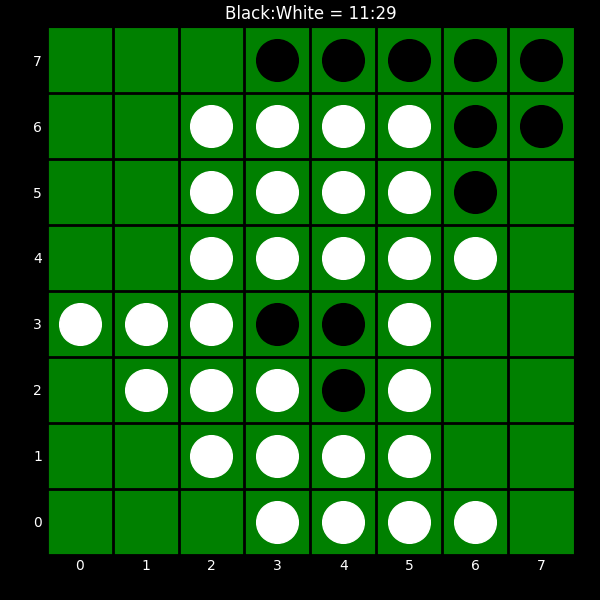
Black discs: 11
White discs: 29